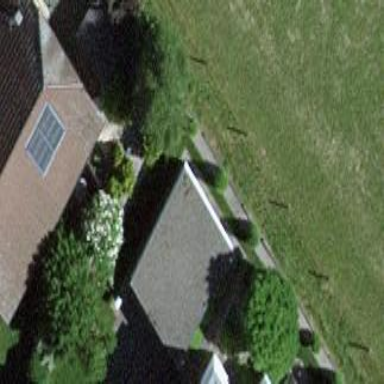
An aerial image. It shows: Garage.